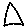
Label: triangle